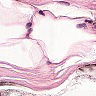
Metastatic tissue present: no